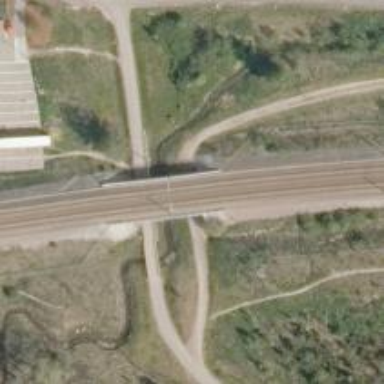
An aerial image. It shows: Bridge carrying continuous electrified railway tracks with contact line.